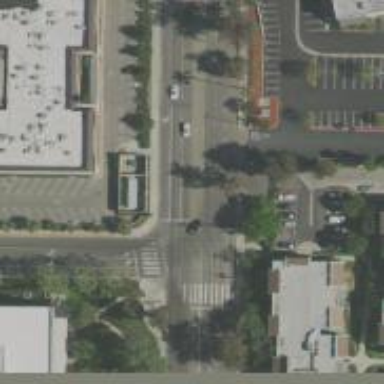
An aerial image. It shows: Secondary road with separate sidewalk.